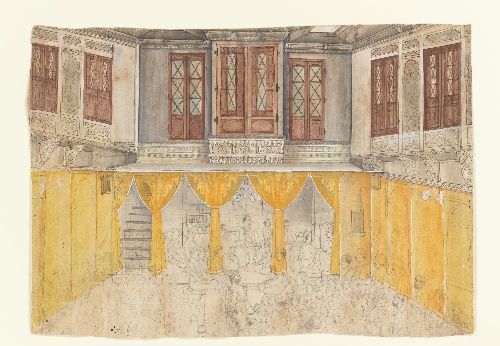
Artist: Ragunath
Date: ca. 1880–1900
Object type: Painting
Classification: Paintings
Medium: Opaque watercolor and ink on paper
Culture: India (Rajasthan, Nathadwara)
Dimensions: Image (sight): 27 1/4 x 19 1/4 in. (69.2 x 48.9 cm)
Framed: 36 x 28 in. (91.4 x 71.1 cm)
Department: Asian Art
Credit line: Gift of Subhash Kapoor, in memory of his parents, Smt Shashi Kanta and Shree Parshotam Ram Kapoor, 2008
Accession year: 2008
Repository: Metropolitan Museum of Art, New York, NY
Tags: Men|Women|Palaces|Interiors